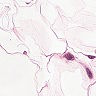
Metastatic tissue present: no